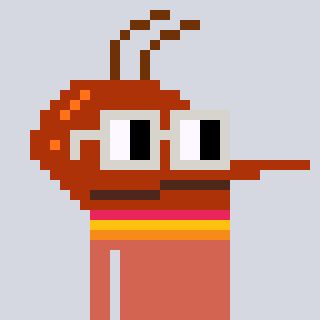
a pixel art character with square light gray glasses, a mosquito-shaped head and a peachy-colored body on a cool background